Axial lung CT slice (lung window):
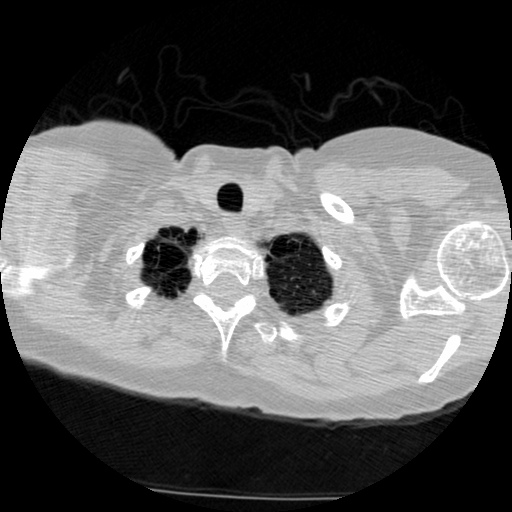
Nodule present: no